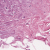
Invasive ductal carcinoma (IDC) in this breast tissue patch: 0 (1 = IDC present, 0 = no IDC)